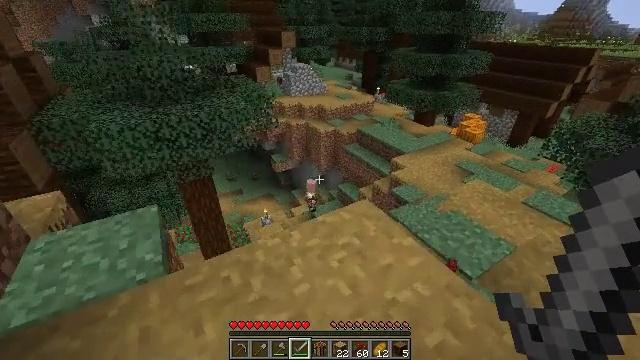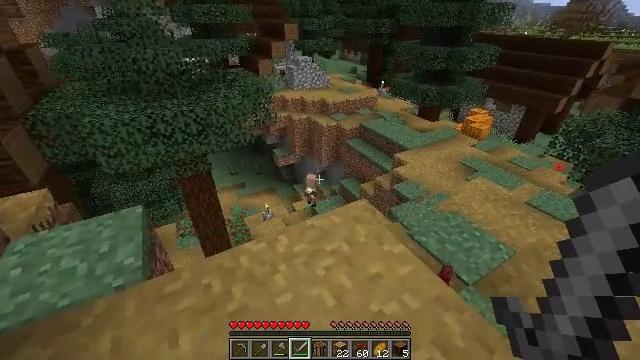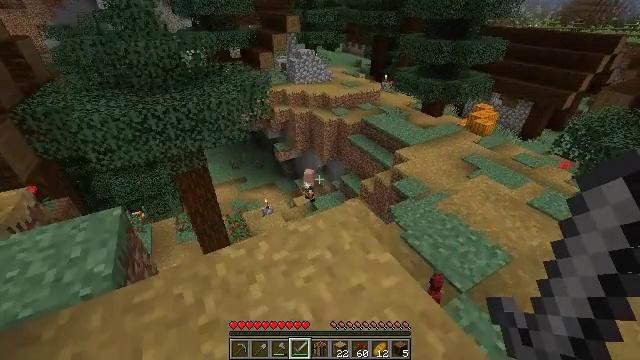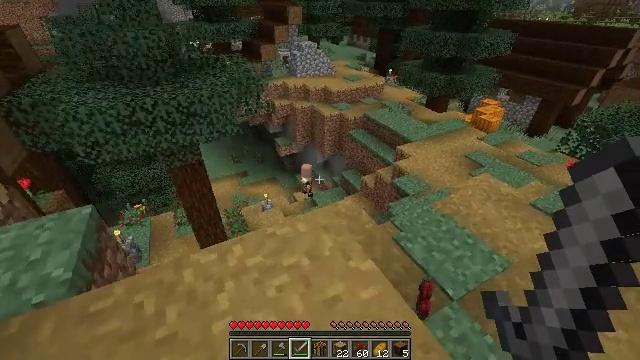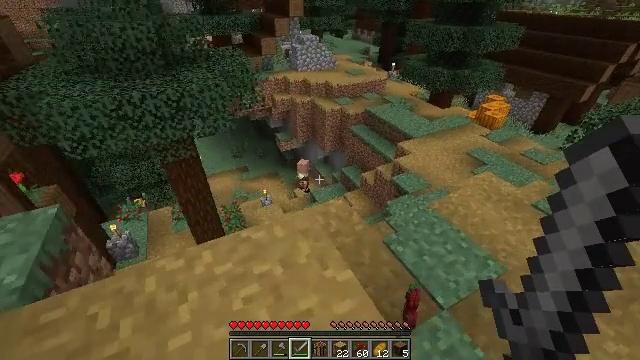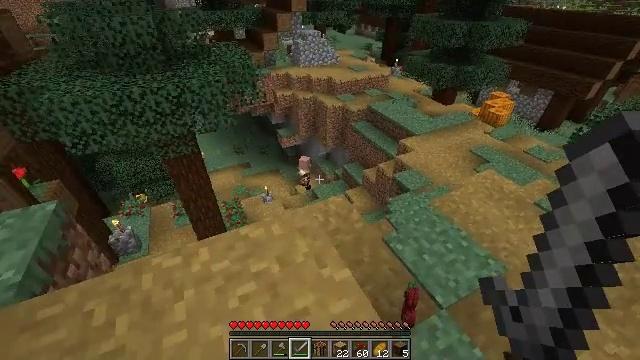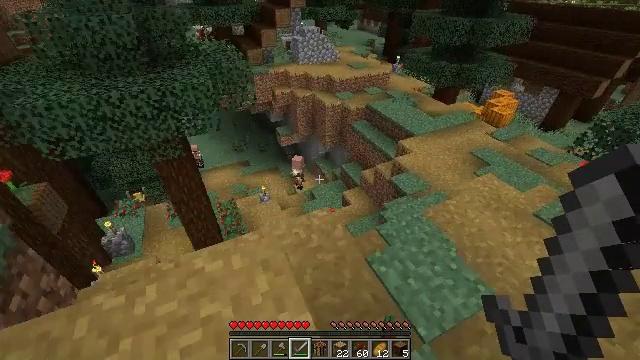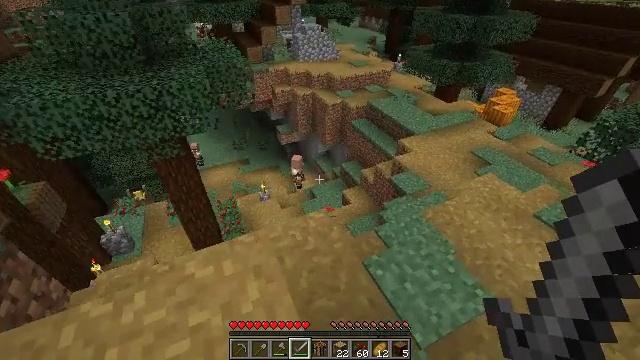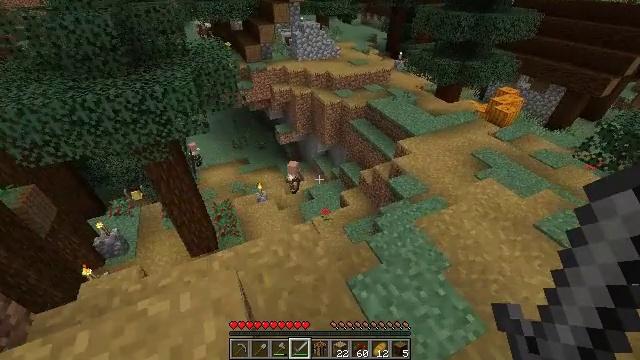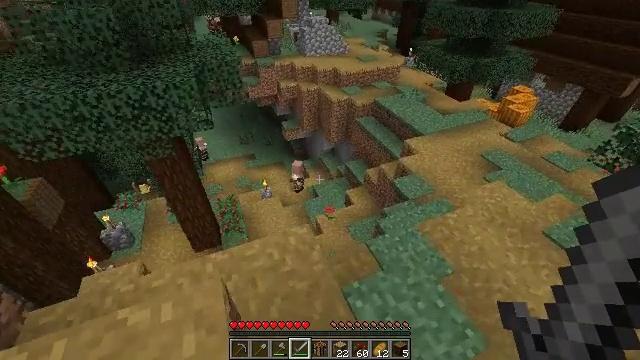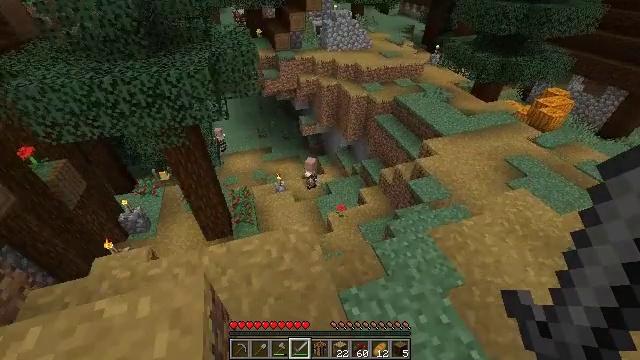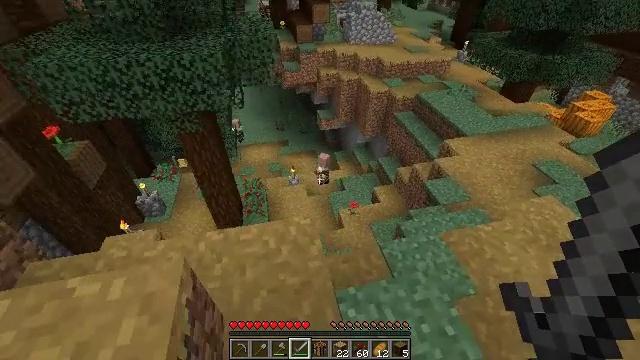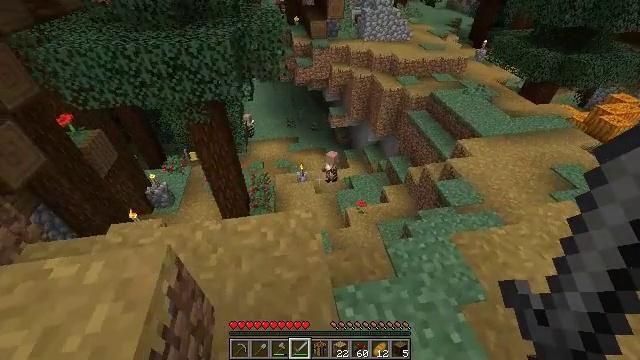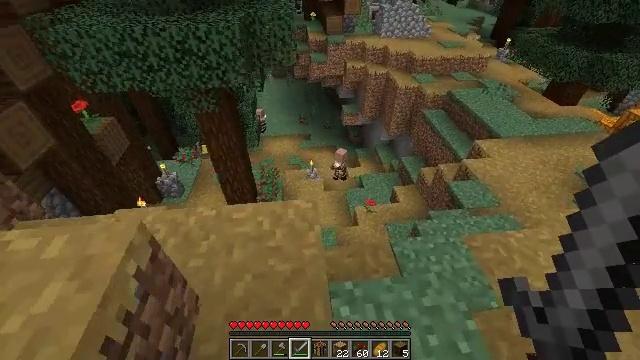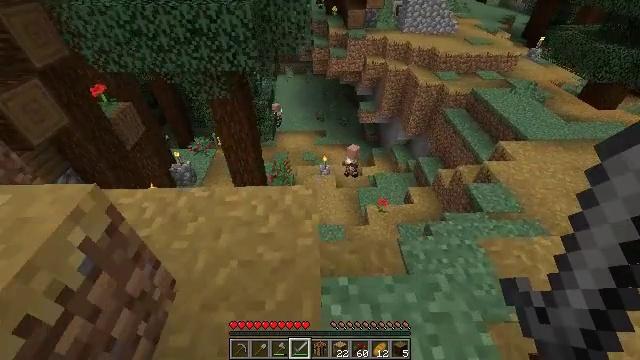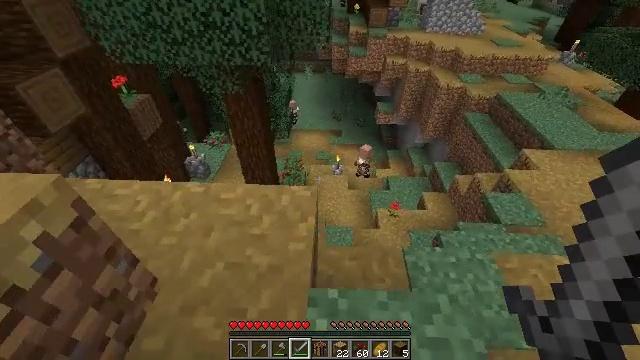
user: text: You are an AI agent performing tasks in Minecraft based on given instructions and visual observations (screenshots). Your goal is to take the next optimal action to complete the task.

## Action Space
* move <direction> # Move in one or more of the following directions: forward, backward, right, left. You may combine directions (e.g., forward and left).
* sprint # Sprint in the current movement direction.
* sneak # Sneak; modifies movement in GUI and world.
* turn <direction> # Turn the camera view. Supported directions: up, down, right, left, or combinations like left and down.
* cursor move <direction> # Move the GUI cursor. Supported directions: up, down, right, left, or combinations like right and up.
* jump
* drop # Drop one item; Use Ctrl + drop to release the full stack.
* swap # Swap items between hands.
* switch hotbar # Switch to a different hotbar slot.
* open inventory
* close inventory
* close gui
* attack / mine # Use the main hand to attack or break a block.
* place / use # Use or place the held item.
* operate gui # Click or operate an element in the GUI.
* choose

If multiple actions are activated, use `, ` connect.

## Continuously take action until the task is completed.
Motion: motion action
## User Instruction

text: Mine the sweet berry bush.
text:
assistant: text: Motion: move forward and move right, turn left and down
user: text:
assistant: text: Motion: move forward and move right, turn down
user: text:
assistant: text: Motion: move forward and move right, turn left and down
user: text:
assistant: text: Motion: move forward and move right, turn down
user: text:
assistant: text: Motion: move forward and move right
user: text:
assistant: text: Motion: move forward and move right
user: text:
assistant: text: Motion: move forward and move right
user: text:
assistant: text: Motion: move forward and move right
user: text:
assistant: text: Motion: move forward and move right, turn left
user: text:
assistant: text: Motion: move forward and move right, turn left and down
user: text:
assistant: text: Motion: move forward and move right, turn left
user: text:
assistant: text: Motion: move forward and move right, turn left
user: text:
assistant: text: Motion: move forward and move right, turn left
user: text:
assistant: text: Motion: move forward and move right, turn left
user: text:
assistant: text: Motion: move forward and move right, turn left
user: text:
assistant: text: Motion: move forward and move right, turn left
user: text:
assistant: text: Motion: move forward and move right, turn left
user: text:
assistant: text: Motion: move right
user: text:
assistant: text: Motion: move right, turn left
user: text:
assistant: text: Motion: move right, turn left
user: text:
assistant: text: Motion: move right, turn left
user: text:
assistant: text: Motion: move right, turn left
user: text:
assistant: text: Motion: move right, turn left
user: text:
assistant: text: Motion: move right, turn left
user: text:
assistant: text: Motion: move right, turn left and up
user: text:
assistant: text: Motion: move right, turn left and up
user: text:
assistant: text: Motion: move right, turn left and up
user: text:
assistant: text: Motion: move right, turn left and up
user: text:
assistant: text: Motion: move right, turn left and up
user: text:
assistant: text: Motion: move right